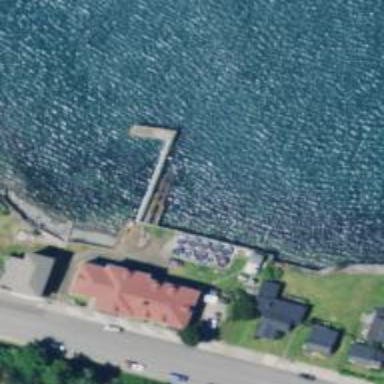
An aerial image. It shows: Man-made pier.